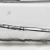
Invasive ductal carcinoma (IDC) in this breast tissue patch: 0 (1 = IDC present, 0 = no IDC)